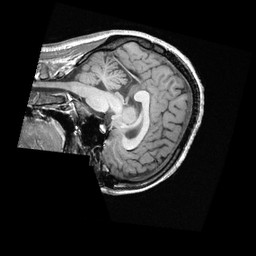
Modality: T1w
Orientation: sagittal
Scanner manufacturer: ge
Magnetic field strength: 3 T
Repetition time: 0.007176 s
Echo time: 0.002588 s